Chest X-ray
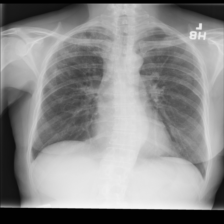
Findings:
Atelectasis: negative
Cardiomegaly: negative
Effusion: negative
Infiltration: negative
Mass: negative
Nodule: negative
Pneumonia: negative
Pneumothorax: negative
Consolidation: negative
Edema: negative
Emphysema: negative
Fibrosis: negative
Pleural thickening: negative
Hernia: negative